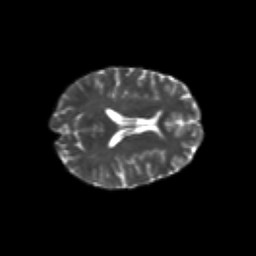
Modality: T2w
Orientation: axial
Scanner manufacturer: siemens
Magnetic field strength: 3 T
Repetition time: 6.8 s
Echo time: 0.093 s